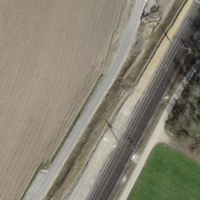
EUNIS habitat code: 52
Species observed at this site:
Fraxinus excelsior